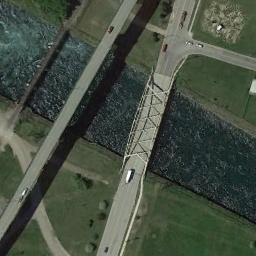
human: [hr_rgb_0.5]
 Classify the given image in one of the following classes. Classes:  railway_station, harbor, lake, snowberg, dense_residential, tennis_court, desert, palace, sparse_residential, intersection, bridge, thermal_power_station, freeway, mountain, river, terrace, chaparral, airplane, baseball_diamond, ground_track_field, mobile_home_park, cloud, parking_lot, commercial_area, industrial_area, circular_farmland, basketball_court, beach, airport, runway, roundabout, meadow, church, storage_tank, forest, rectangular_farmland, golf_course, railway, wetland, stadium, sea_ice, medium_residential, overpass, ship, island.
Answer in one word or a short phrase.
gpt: bridge